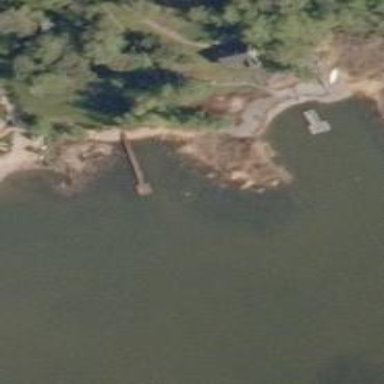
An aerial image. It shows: Man-made pier.